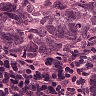
Metastatic tissue present: yes